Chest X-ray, PA view. Patient: 61 years old, sex M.
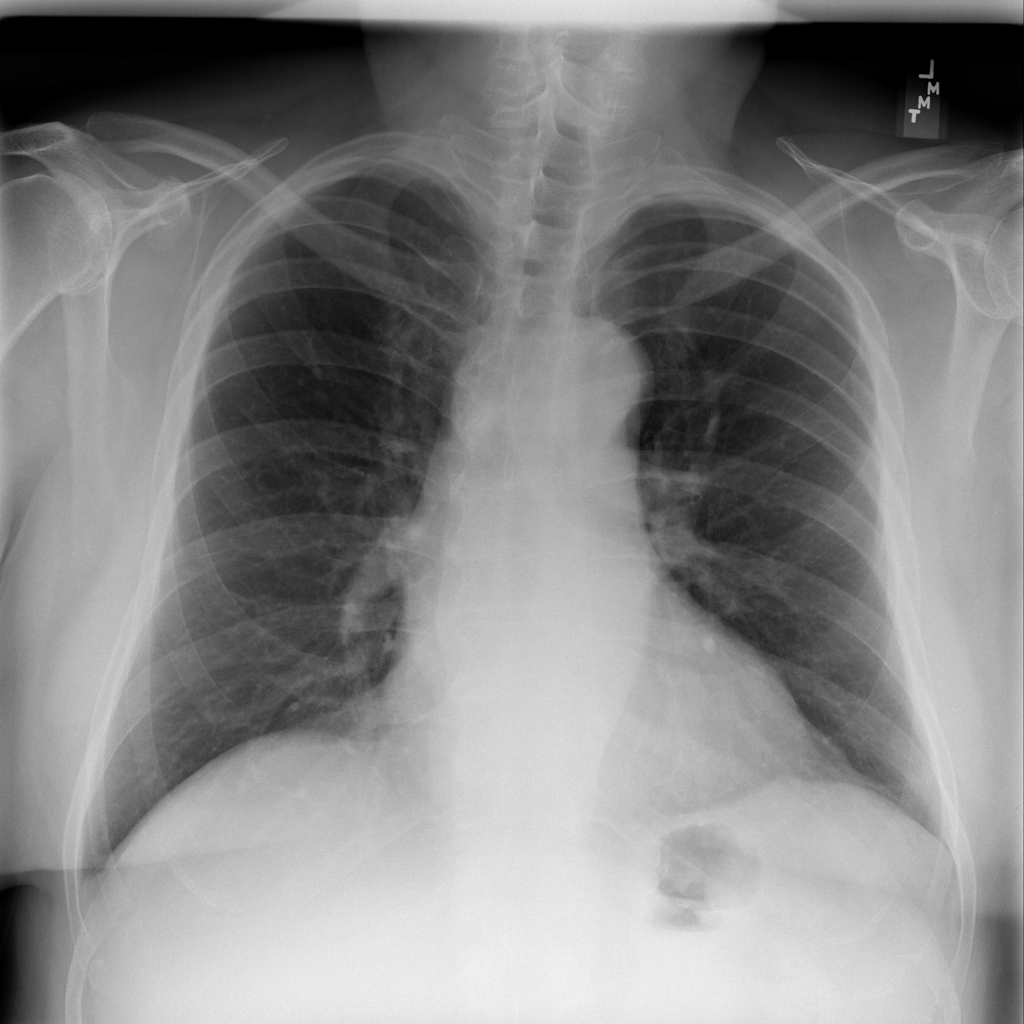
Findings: No Finding